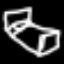
Label: bed